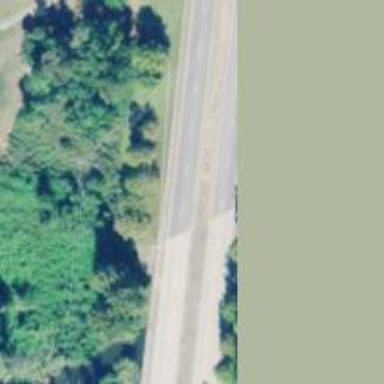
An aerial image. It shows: Bridge over trunk highway expressway.